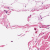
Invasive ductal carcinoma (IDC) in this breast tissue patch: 0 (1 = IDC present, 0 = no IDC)